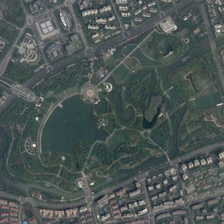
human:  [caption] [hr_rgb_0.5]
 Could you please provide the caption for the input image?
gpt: there is a big lake in the middle of the land .

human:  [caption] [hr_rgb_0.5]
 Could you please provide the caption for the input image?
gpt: there is a big lake in the middle of the land .

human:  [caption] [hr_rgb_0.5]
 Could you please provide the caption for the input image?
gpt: both sides of the lake are tall buildings .

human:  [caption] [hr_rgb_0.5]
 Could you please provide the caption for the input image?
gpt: both sides of the lake are tall buildings .

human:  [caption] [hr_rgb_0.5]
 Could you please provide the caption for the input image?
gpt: there is a big lake in the middle of the land .